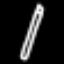
Label: pencil